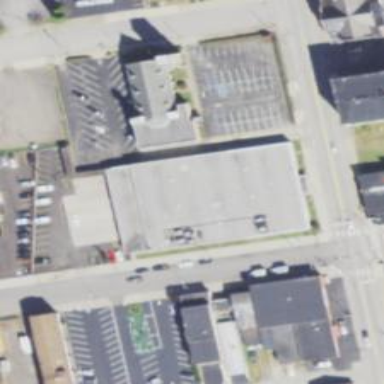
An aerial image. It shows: Commercial building housing post office.